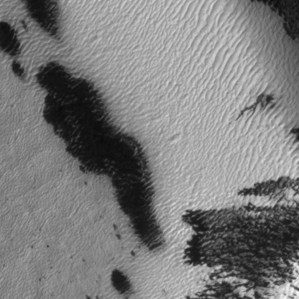
Label: frost